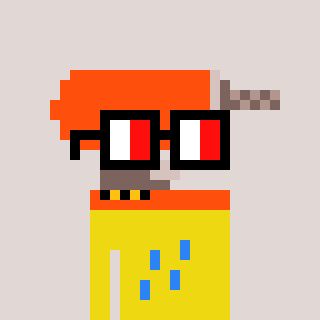
a pixel art character with square glasses with black frames and red eyes, a drill-shaped head and a yellow-colored body on a warm background